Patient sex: F
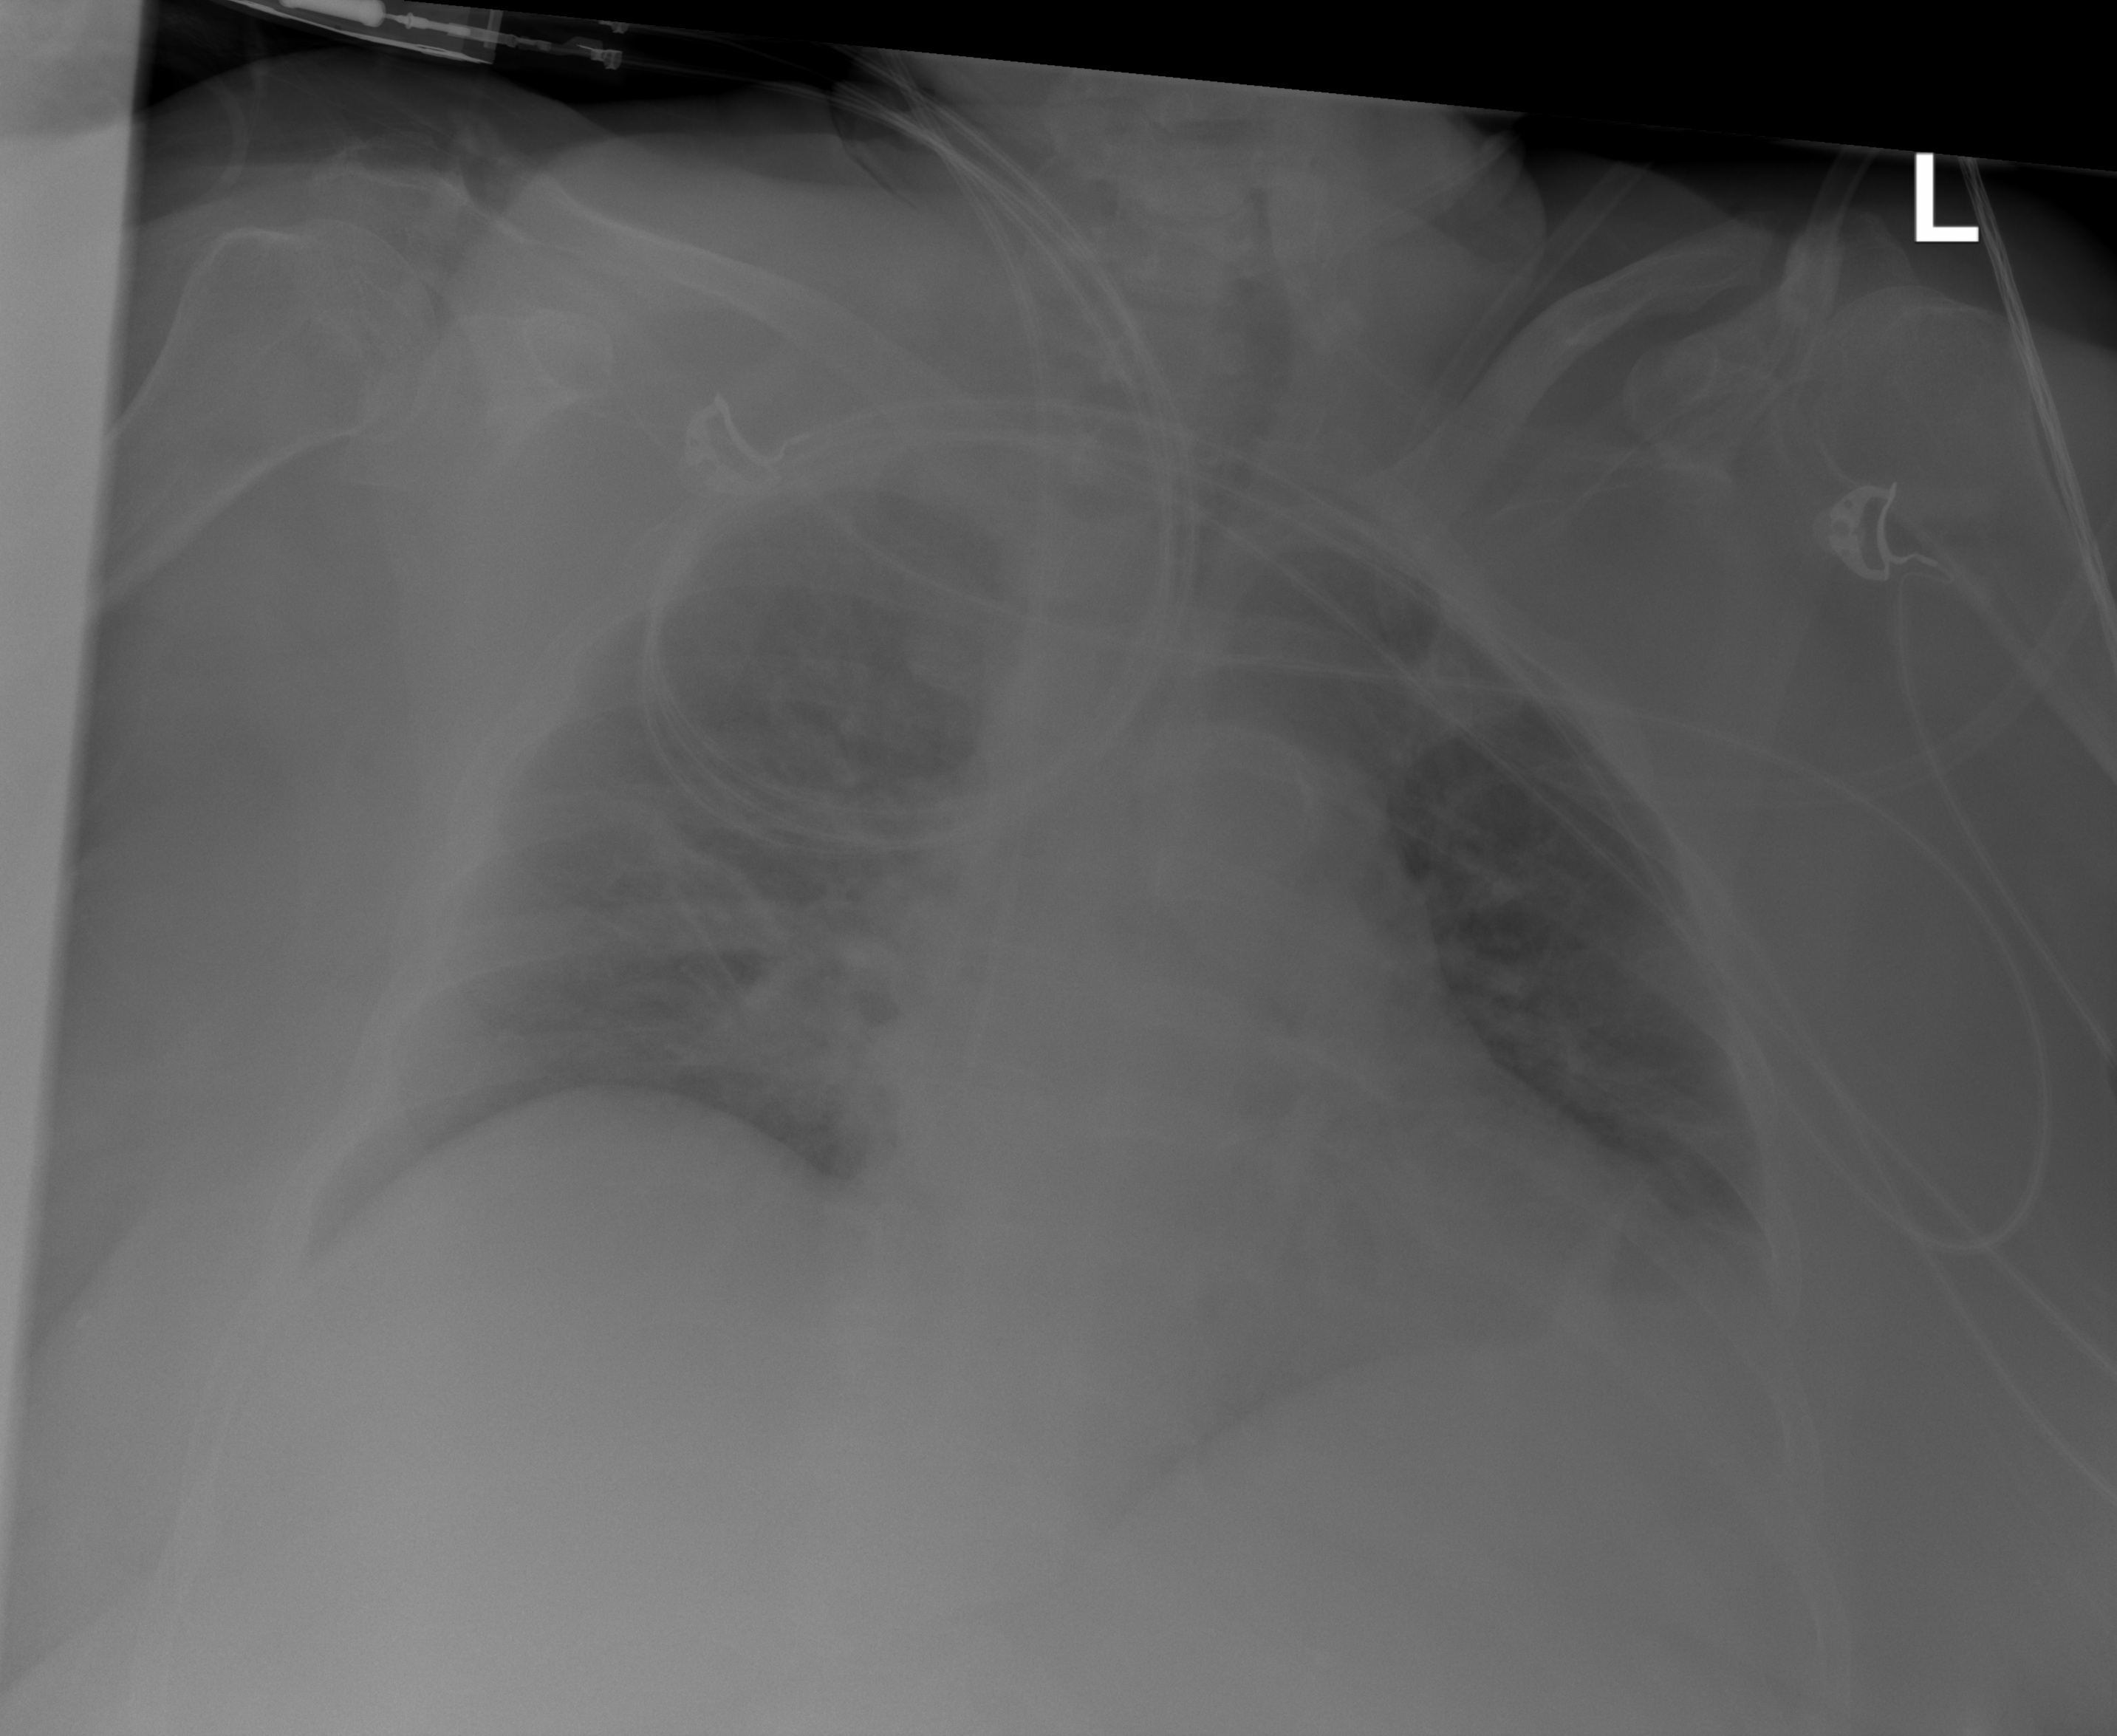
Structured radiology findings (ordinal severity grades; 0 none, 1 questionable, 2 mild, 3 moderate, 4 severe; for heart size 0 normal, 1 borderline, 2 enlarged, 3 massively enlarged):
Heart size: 0
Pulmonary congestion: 0
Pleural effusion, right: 0
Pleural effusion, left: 2
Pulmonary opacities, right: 0
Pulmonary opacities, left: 0
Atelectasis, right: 2
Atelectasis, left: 2